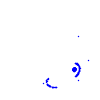
Particle: electron